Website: lowes
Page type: review-order
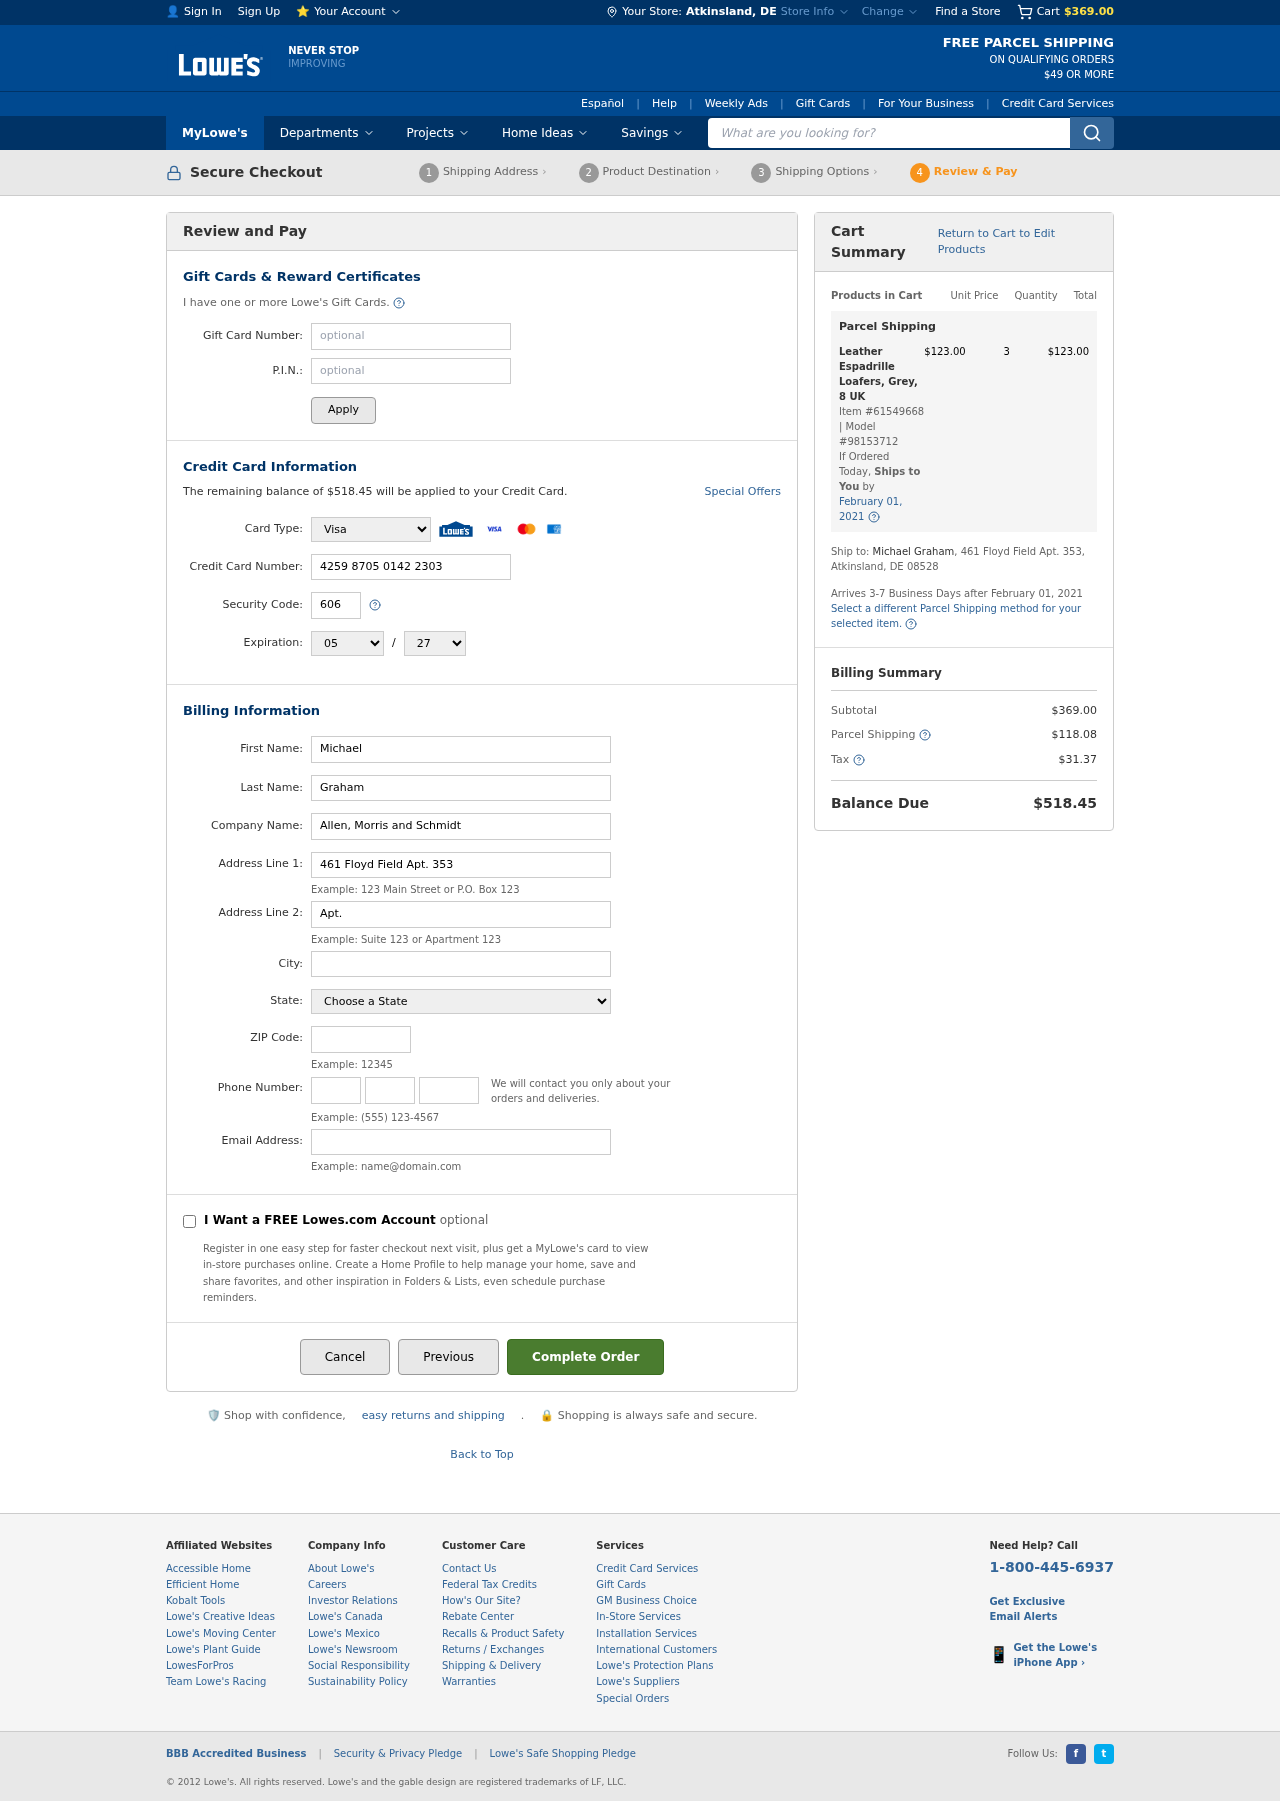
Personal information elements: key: PII_CARD_CVV
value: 606
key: PII_CARD_EXPIRY_MONTH
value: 05
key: PII_CARD_EXPIRY_YEAR
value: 27
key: PII_CARD_NUMBER
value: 4259 8705 0142 2303
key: PII_CARD_TYPE
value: Visa
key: PII_CITY
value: Atkinsland
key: PII_CITY_STATE
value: Atkinsland, DE
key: PII_COMPANY
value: Allen, Morris and Schmidt
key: PII_EMAIL
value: michael_graham@yahoo.com
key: PII_FIRSTNAME
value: Michael
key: PII_LASTNAME
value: Graham
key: PII_PHONE_AREA
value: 382
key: PII_PHONE_PREFIX
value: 314
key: PII_PHONE_SUFFIX
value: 0441
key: PII_POSTCODE
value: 08528
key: PII_STATE
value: Delaware
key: PII_STREET
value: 461 Floyd Field Apt. 353
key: PII_STREET2
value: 461 Floyd Field Apt. 353
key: PII_STREET2
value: Apt. 504
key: PII_FULLNAME2
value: Michael Graham
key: PII_CITY_STATE_ZIP2
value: Atkinsland, DE 08528
Product elements: key: PRODUCT1_NAME
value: Leather Espadrille Loafers, Grey, 8 UK
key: PRODUCT1_PRICE
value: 123
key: PRODUCT1_QUANTITY
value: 3
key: PRODUCT1_ITEM_NUMBER
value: Item #61549668
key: PRODUCT1_MODEL_NUMBER
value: Model #98153712
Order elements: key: ORDER_SUBTOTAL
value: $369.00
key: ORDER_BALANCE_DUE
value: $518.45
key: ORDER_SHIPPING_DATE
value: February 01, 2021
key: ORDER_ITEM_TOTAL
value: $123.00
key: ORDER_SHIPPING_DATE2
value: February 01, 2021
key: ORDER_SHIPPING_COST
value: $118.08
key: ORDER_TAX
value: $31.37
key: ORDER_TOTAL
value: $518.45
Search elements: key: HEADER_SEARCH
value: What are you looking for?